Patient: sex F, age 54
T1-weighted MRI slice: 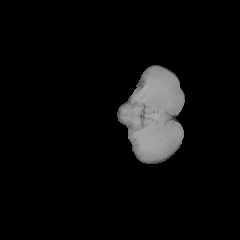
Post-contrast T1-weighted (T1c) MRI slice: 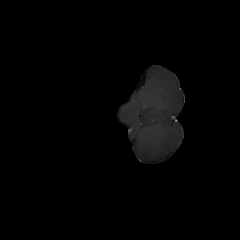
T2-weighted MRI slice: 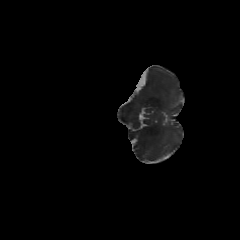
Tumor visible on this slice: no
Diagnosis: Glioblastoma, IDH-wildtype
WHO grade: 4